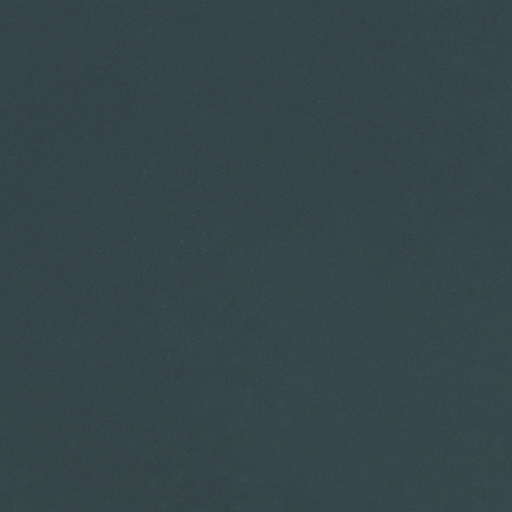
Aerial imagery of bar in Massachusetts named Bumkin Island containing only open water